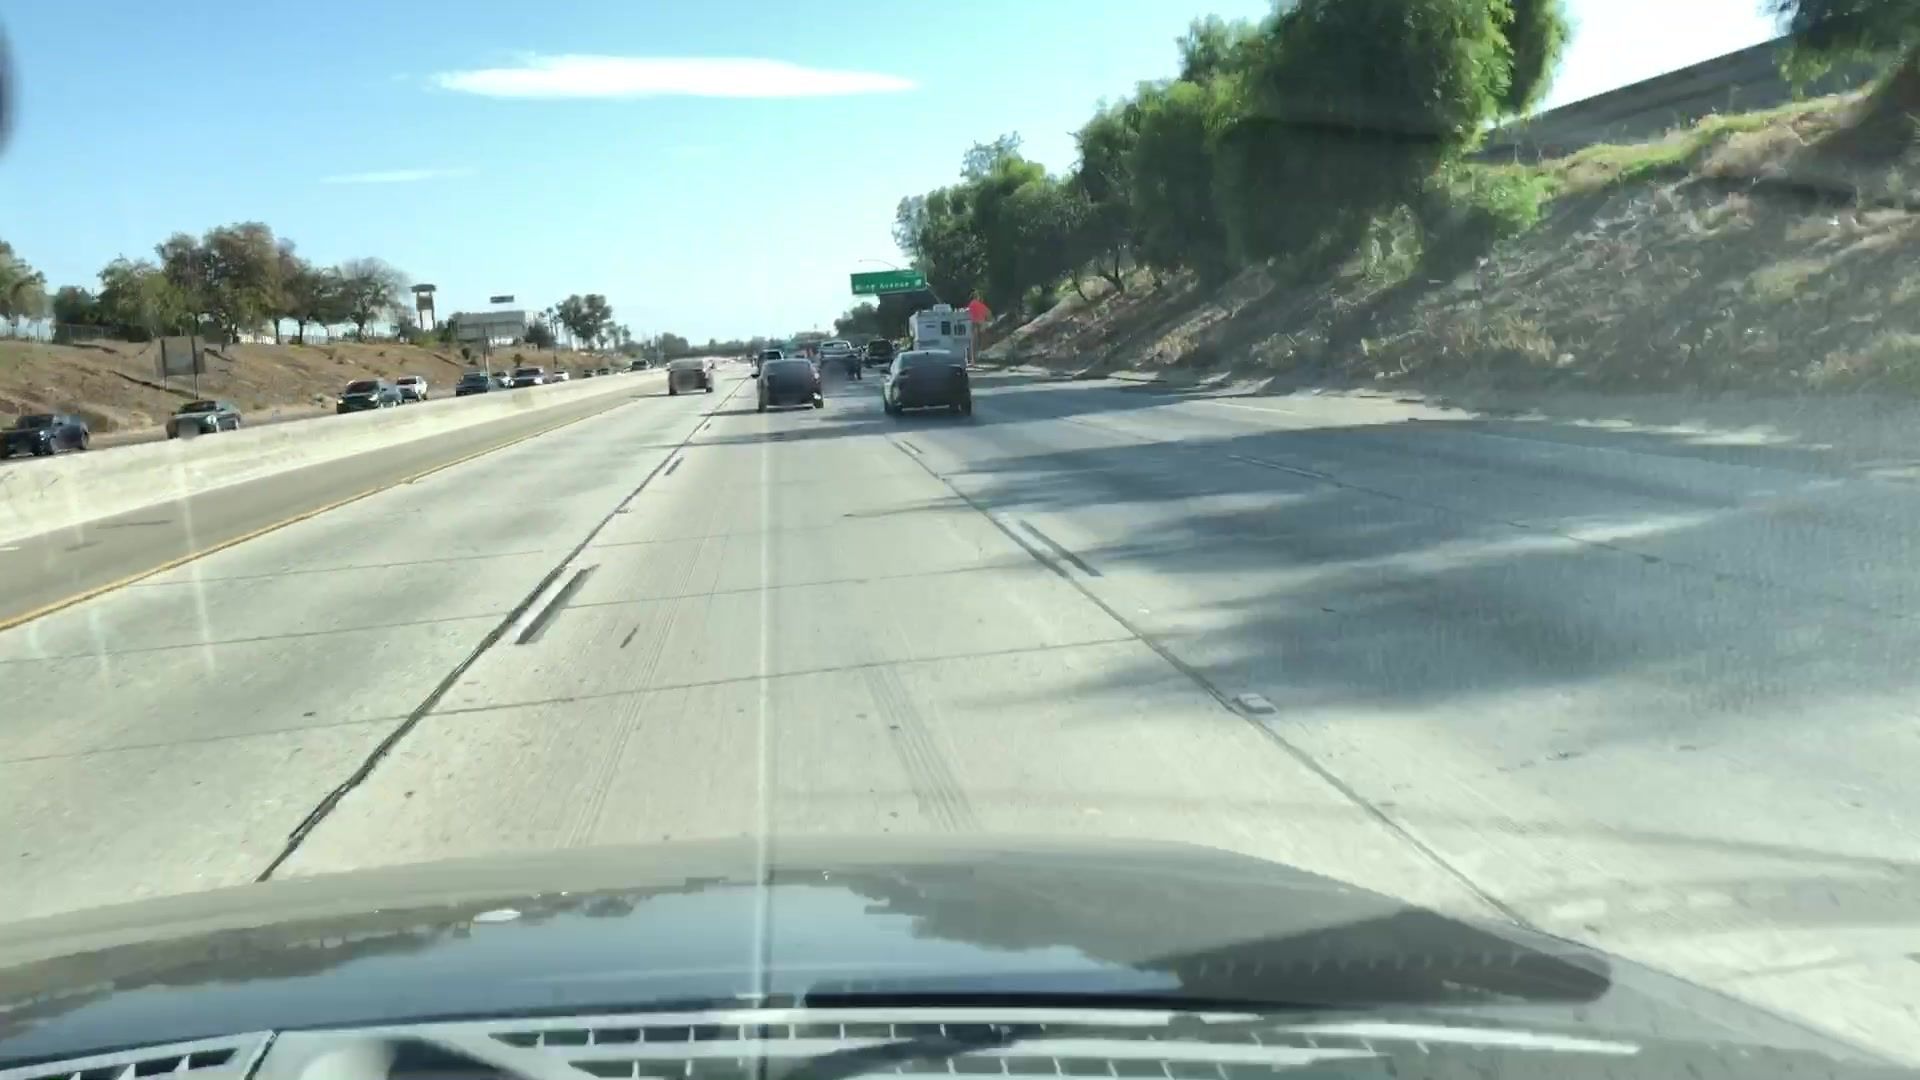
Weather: clear
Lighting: day
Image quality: slightly poor
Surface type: driving surface
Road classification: motorway, motorway_link
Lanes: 2, 1
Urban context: urban centre
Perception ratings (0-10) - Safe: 2.5, Lively: 4.51, Beautiful: 4.88, Boring: 4.87, Depressing: 5.38, Wealthy: 3.73